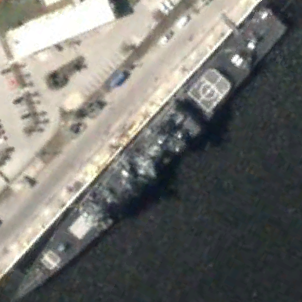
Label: cruiser